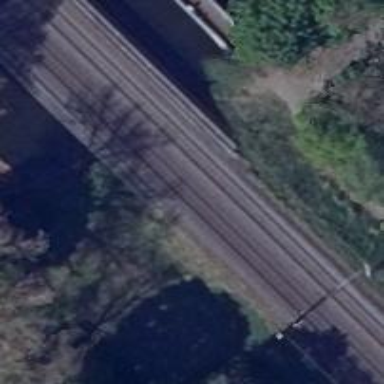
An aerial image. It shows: Railway with electrified contact lines.